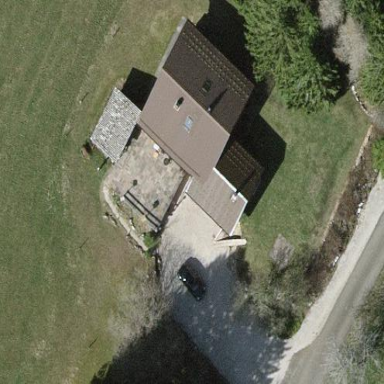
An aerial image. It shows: Simple and straightforward house.